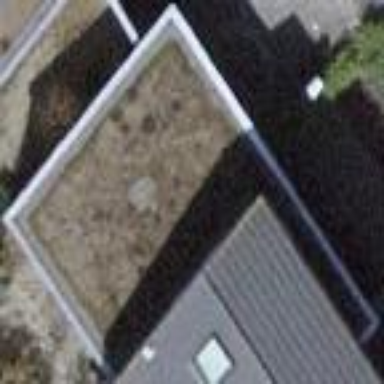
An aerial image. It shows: View of roof of building.